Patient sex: F
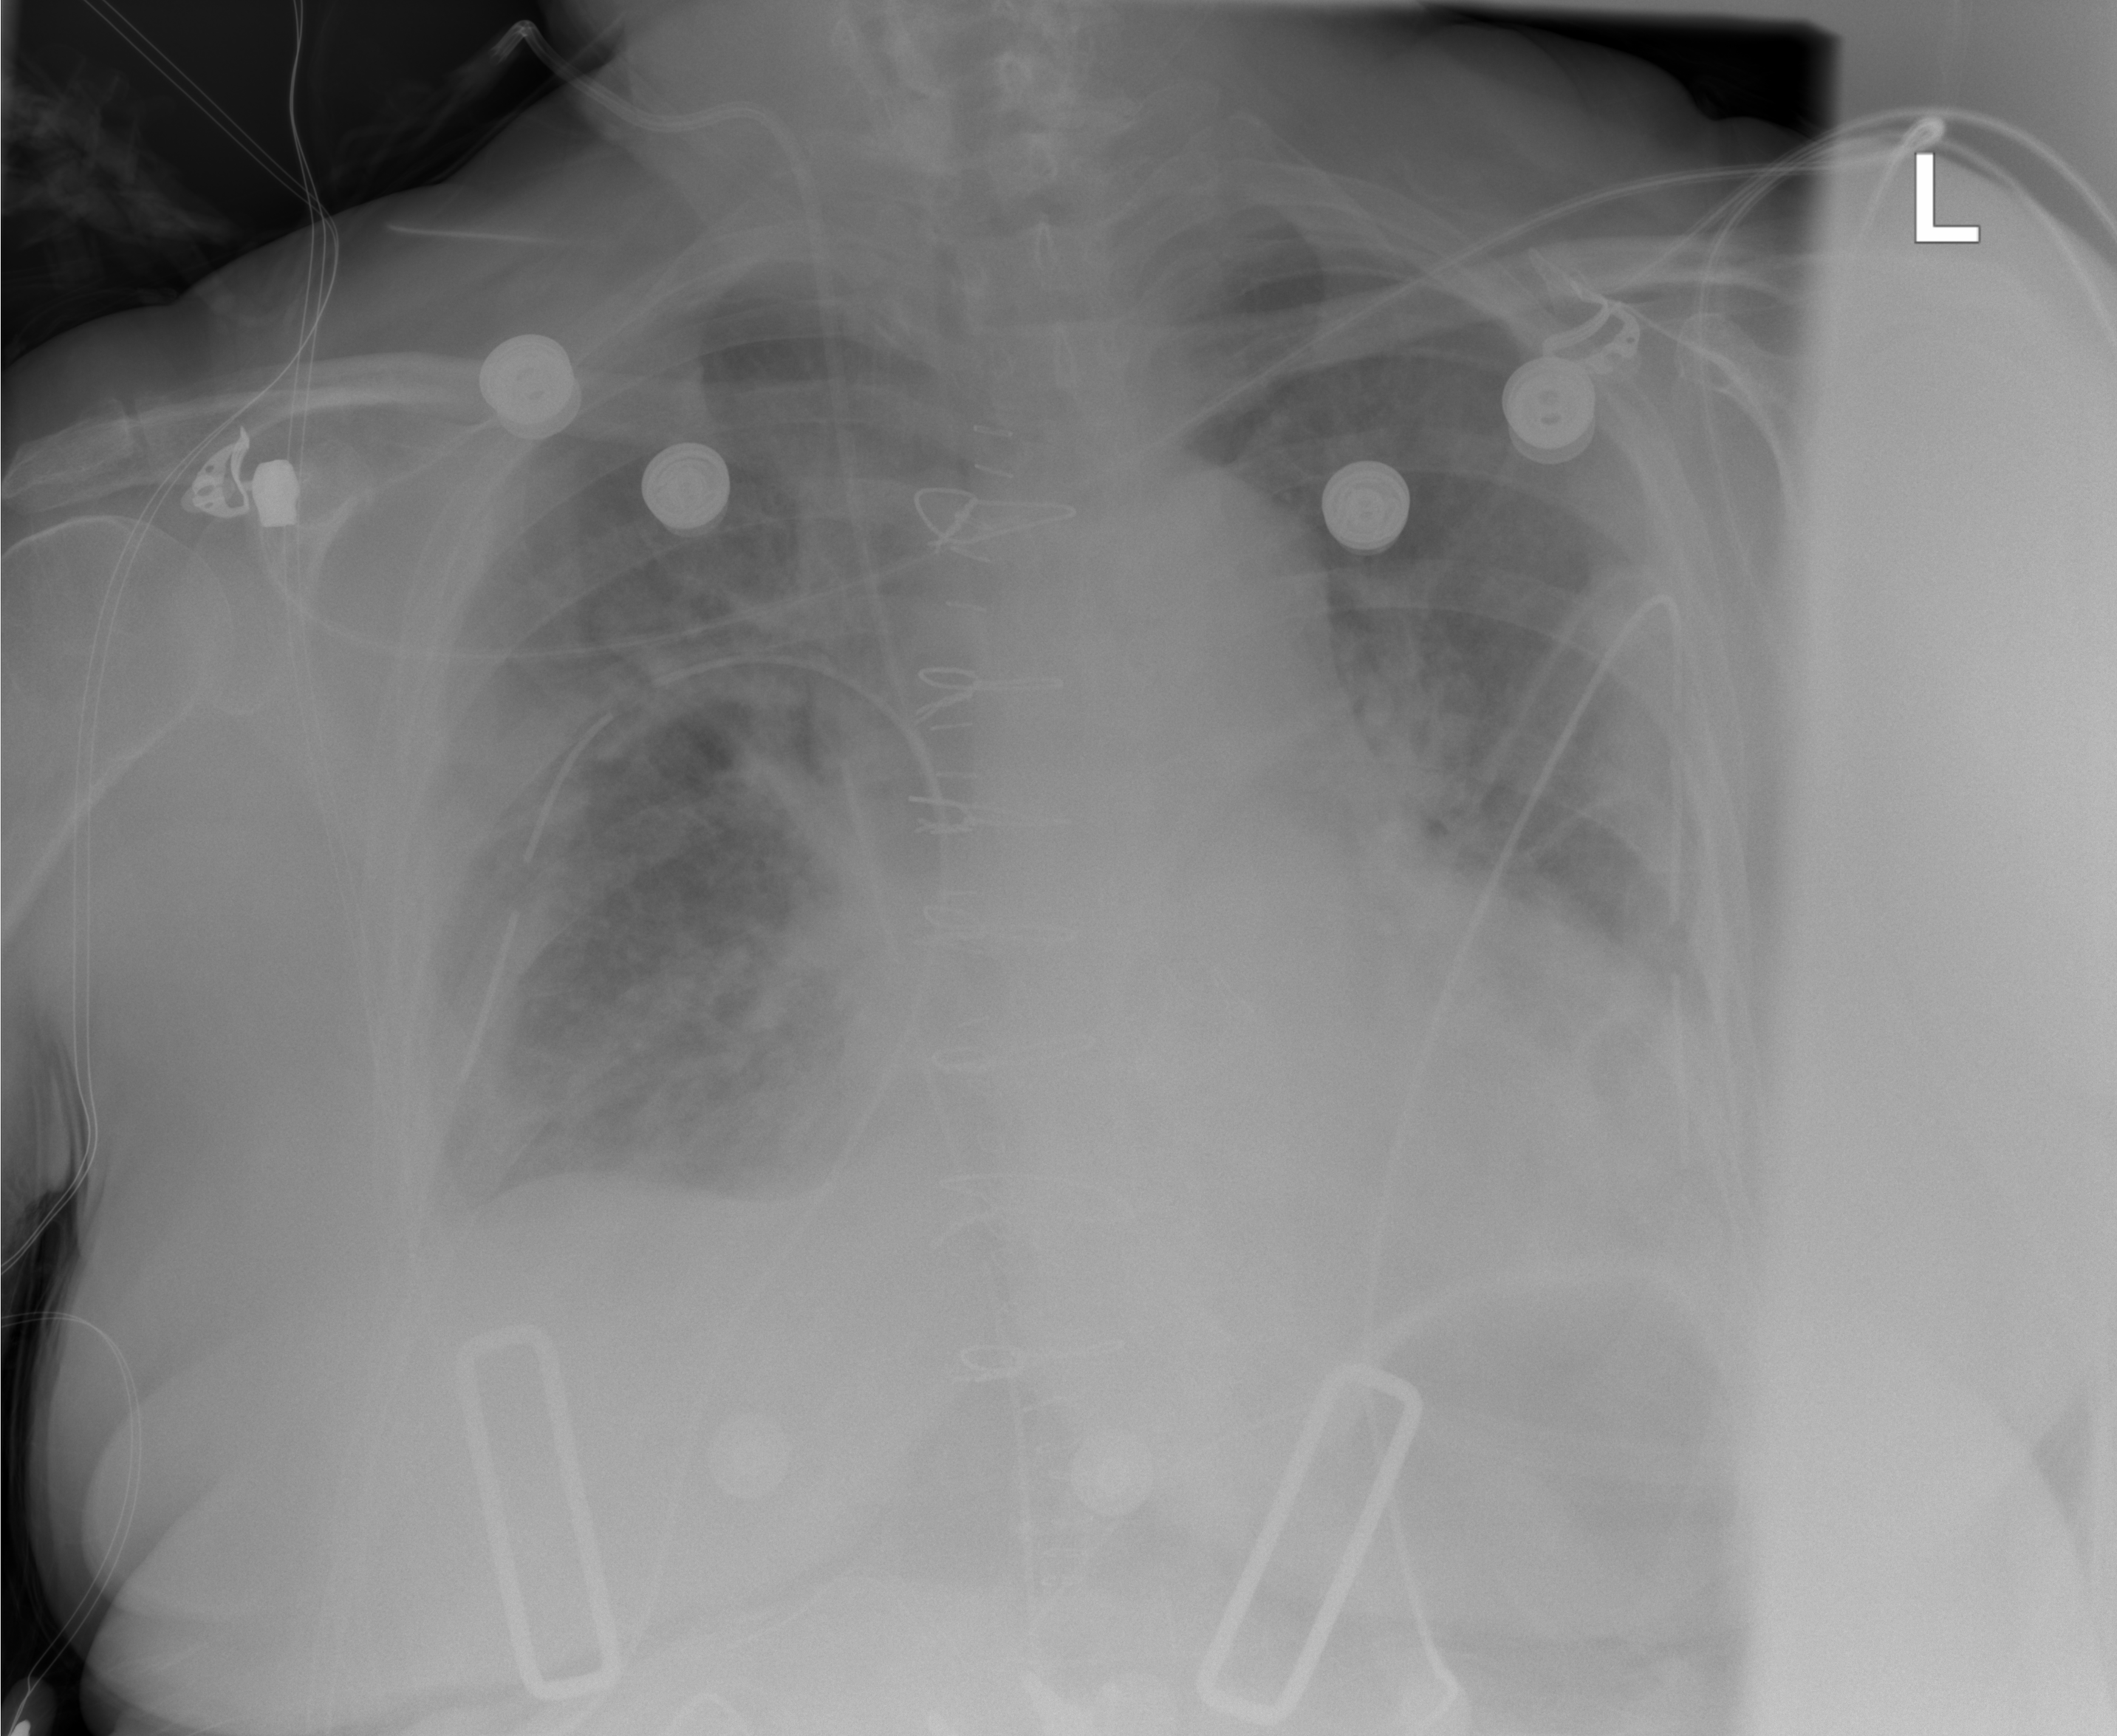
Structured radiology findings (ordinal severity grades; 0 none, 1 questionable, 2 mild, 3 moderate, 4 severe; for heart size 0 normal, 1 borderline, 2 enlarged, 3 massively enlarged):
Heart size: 2
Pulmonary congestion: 2
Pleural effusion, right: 2
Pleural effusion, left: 2
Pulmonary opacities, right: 2
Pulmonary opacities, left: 2
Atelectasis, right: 2
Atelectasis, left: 2